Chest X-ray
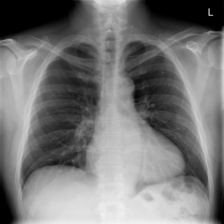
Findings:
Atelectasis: negative
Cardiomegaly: negative
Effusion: negative
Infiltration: negative
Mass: negative
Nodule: positive
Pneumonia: negative
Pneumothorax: negative
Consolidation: negative
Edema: negative
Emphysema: negative
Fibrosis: negative
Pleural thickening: negative
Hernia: negative